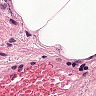
Metastatic tissue present: no